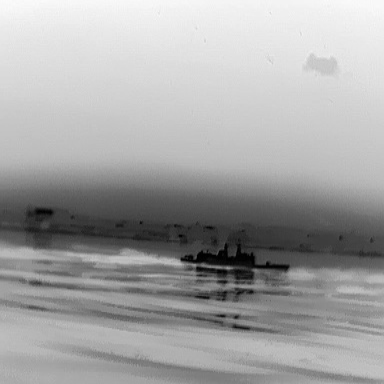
There is a warship in the infrared image.